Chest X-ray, AP view. Patient: 58 years old, sex F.
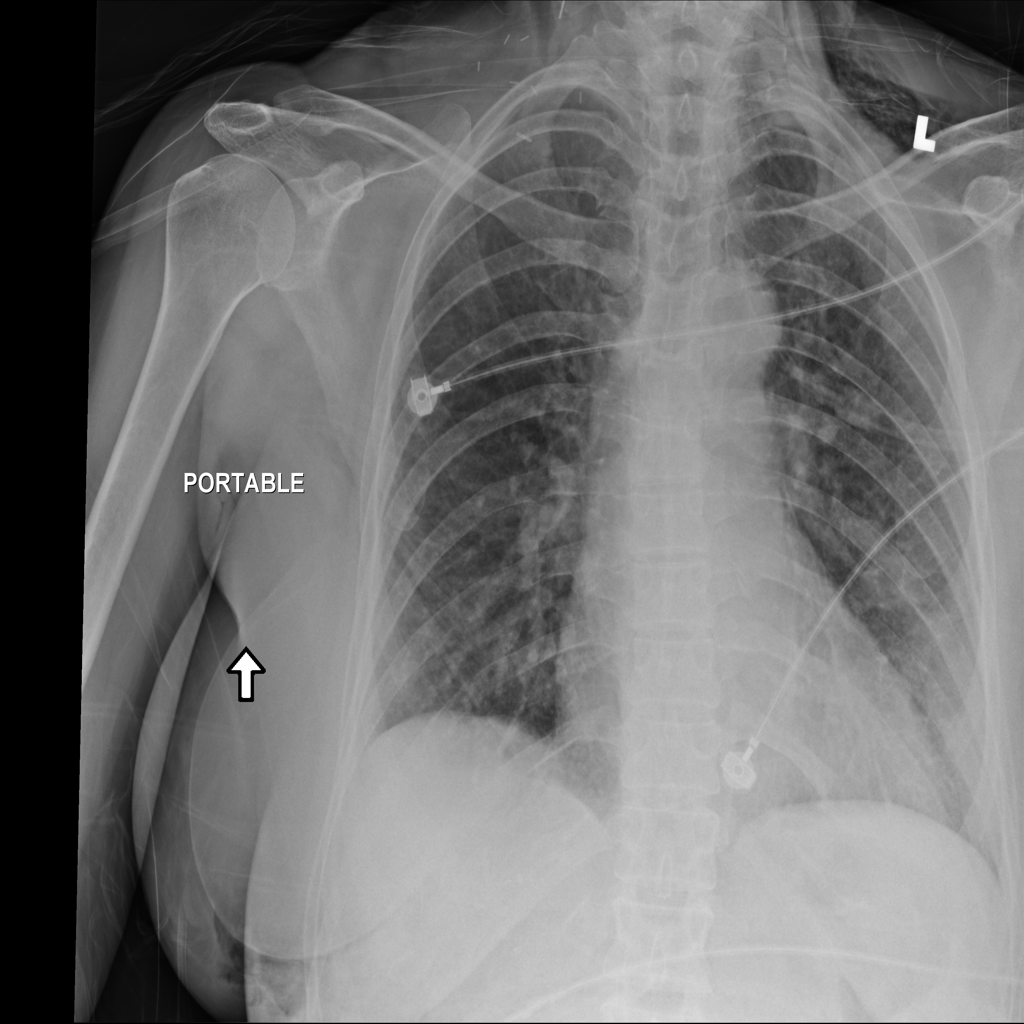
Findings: Atelectasis